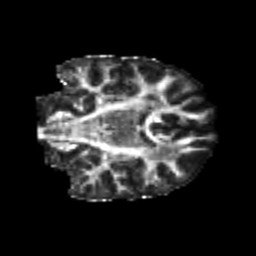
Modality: FA
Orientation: coronal
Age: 20
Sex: female
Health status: healthy
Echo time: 0.074 s